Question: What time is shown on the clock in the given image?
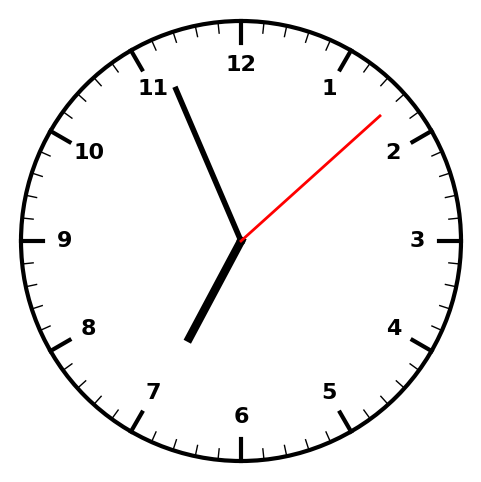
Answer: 06:56:08